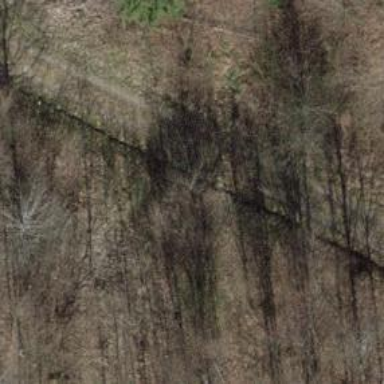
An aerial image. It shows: Track with grade 2 tracktype.